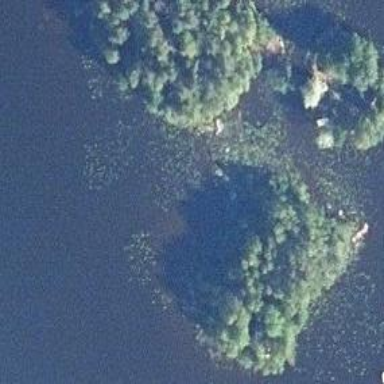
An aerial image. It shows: Islet.